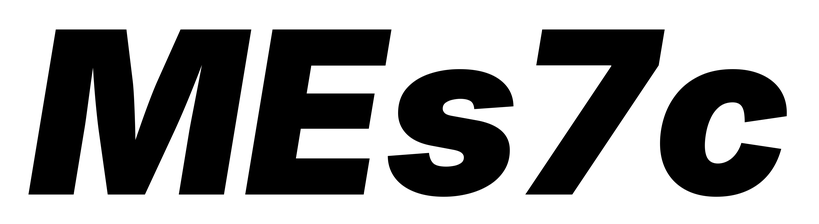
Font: Inter-Italic_Black_Italic